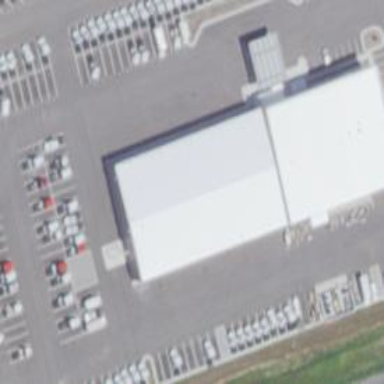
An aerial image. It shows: Building housing truck shop.